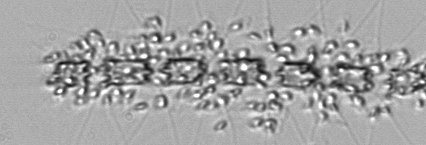
Label: Chaetoceros_didymus_TAG_external_flagellate